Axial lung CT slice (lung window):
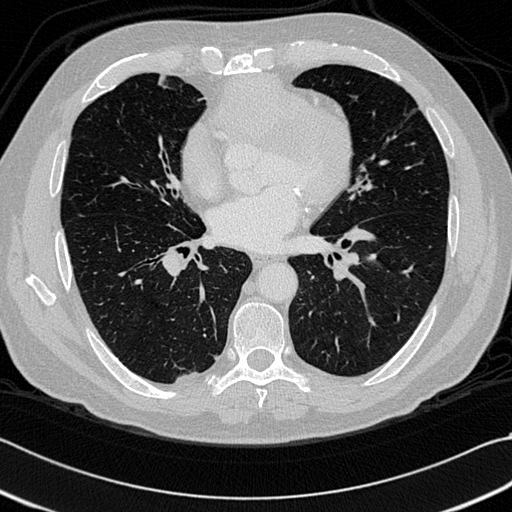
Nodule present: yes
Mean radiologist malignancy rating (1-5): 2